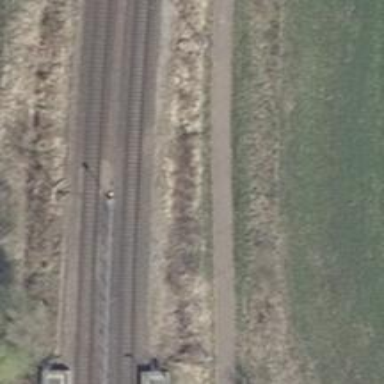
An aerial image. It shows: Railway track.